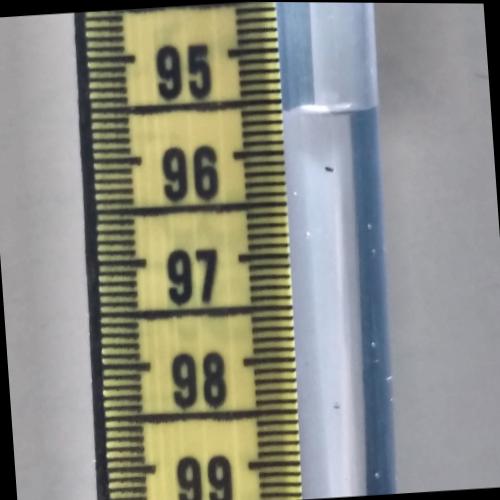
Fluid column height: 95.6 cm